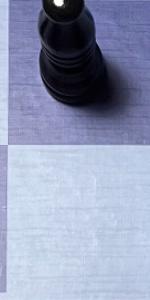
Label: Empty